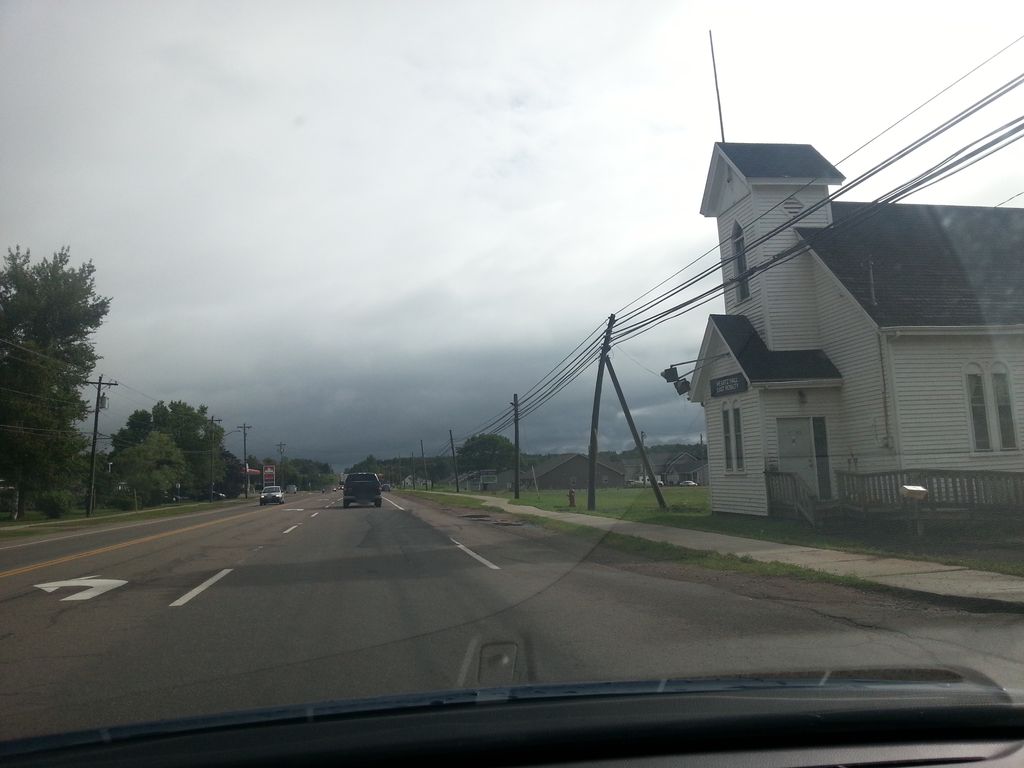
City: charlottetown